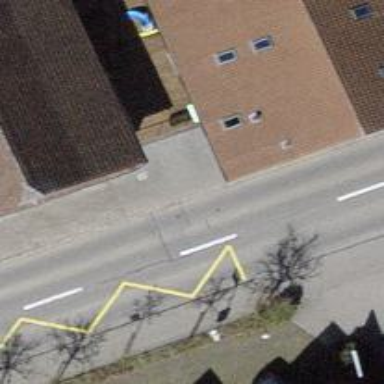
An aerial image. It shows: Bus stop with designated stop position for public transport.